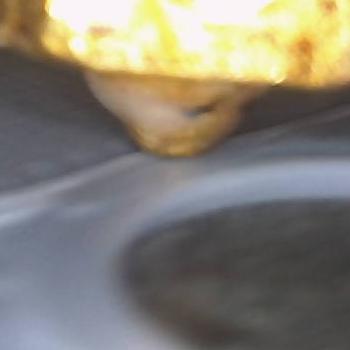
Flow rate: 144%